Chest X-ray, PA view. Patient: 66 years old, sex M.
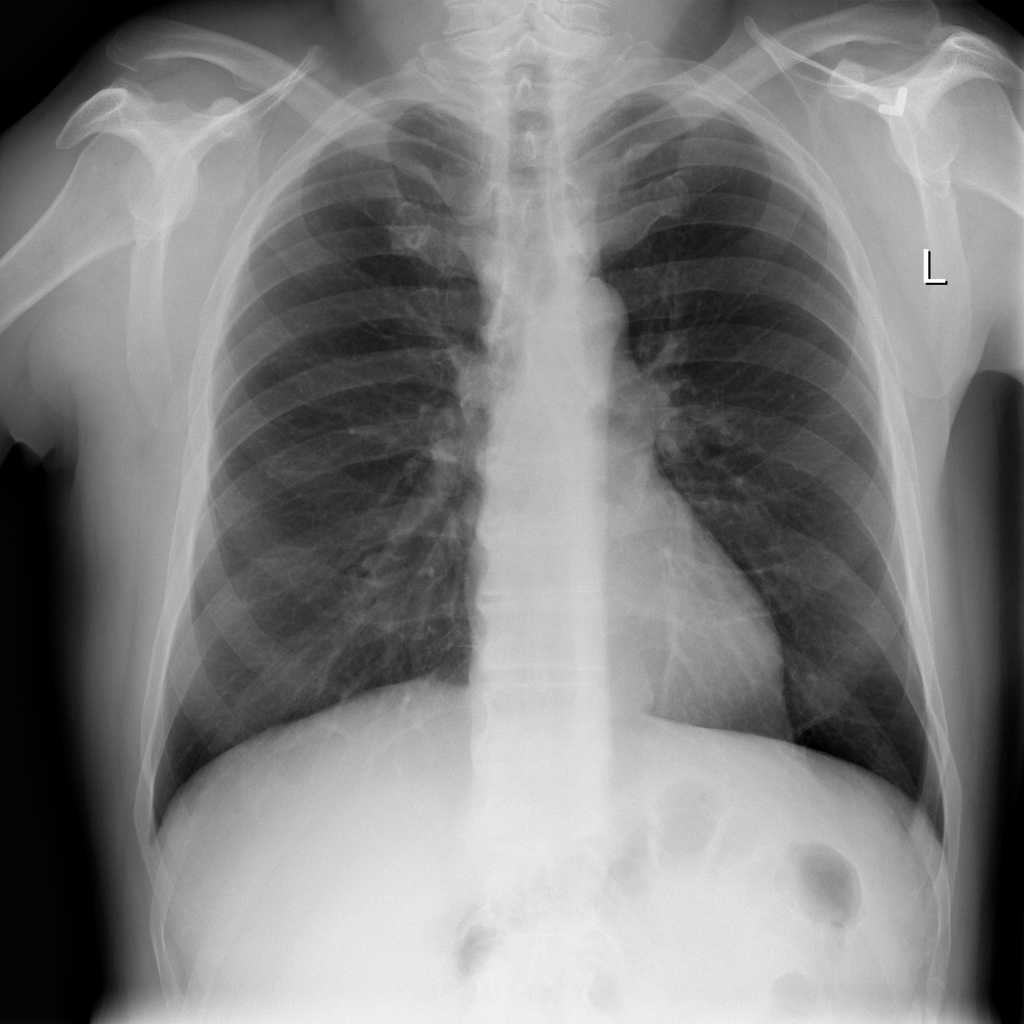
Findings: No Finding